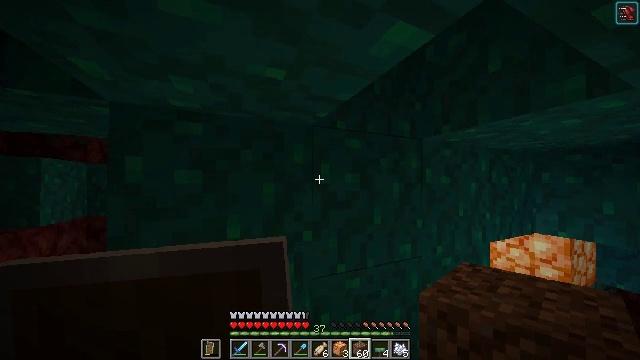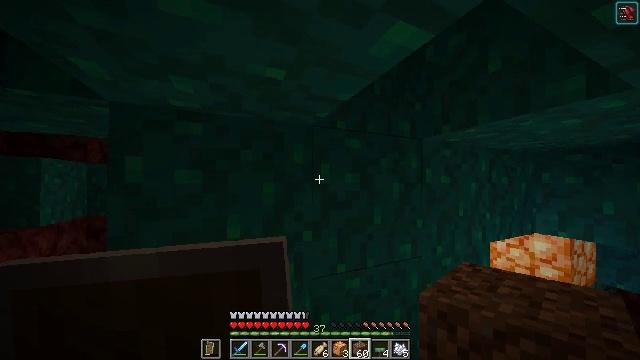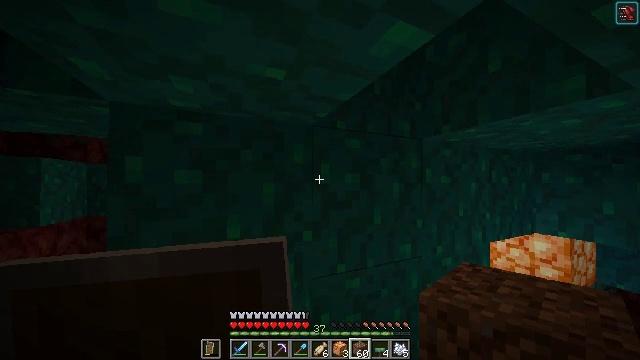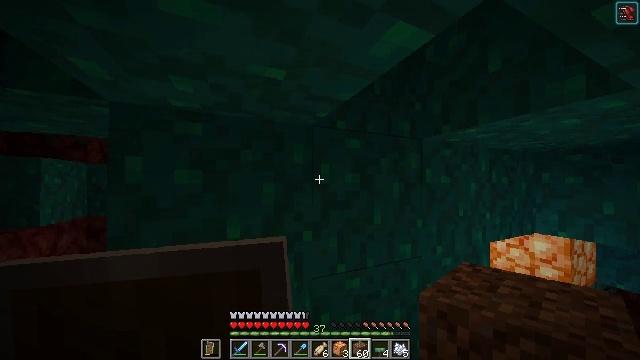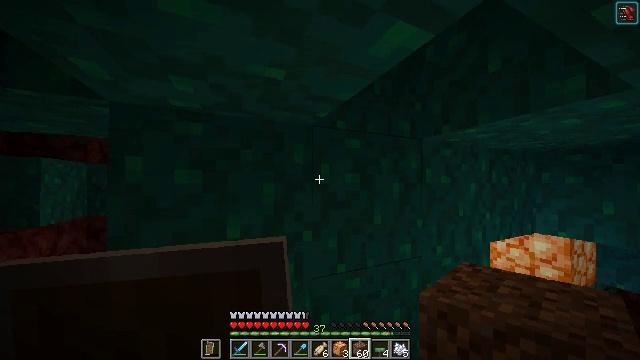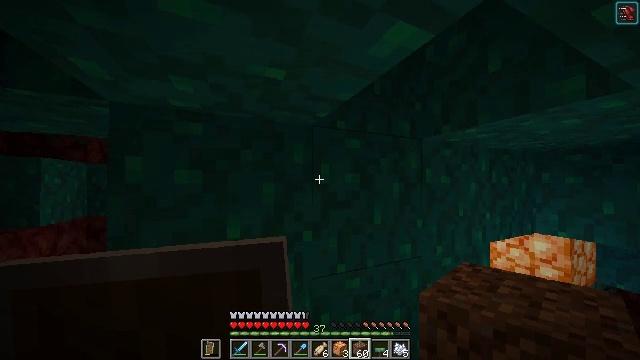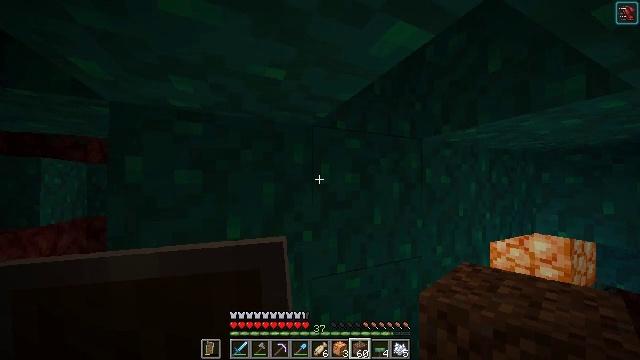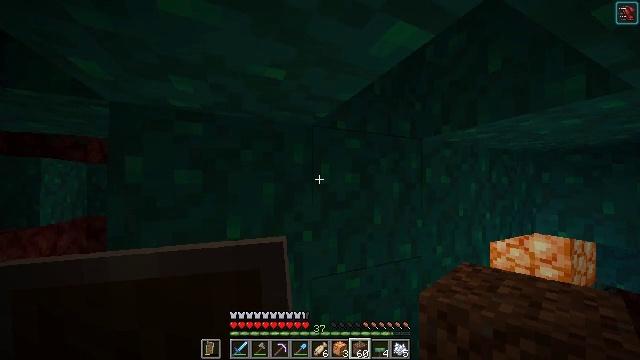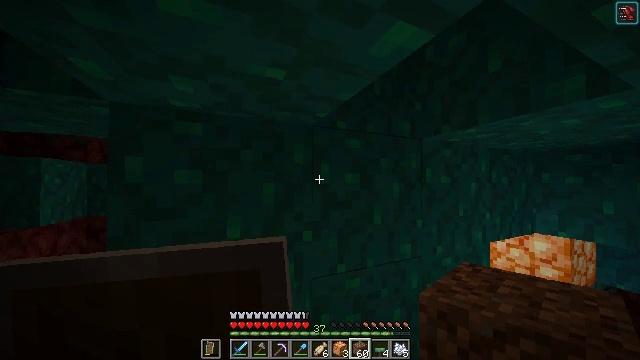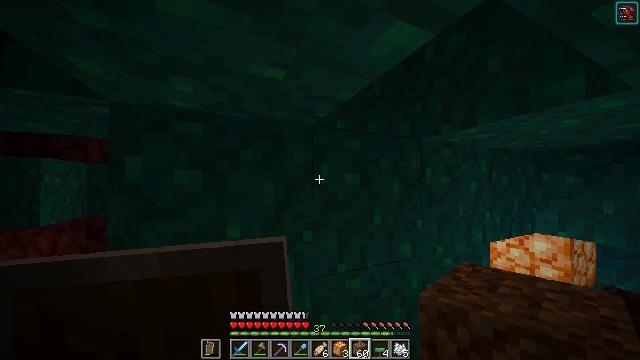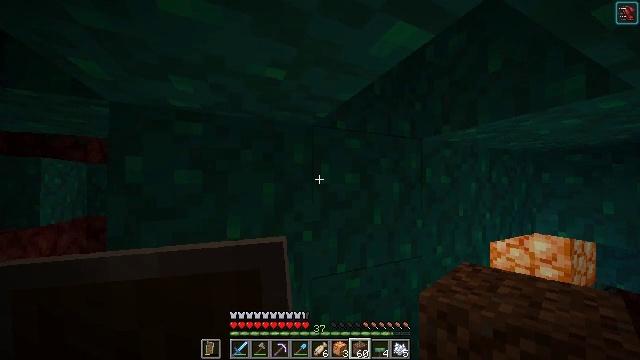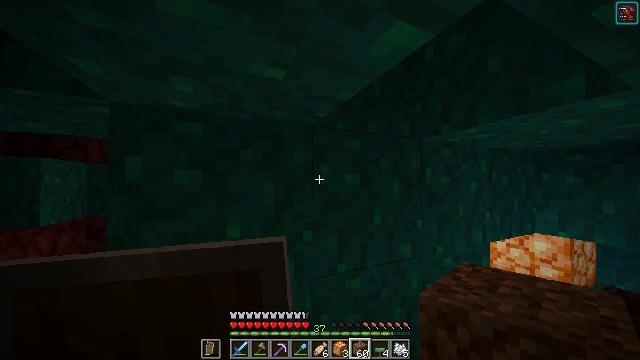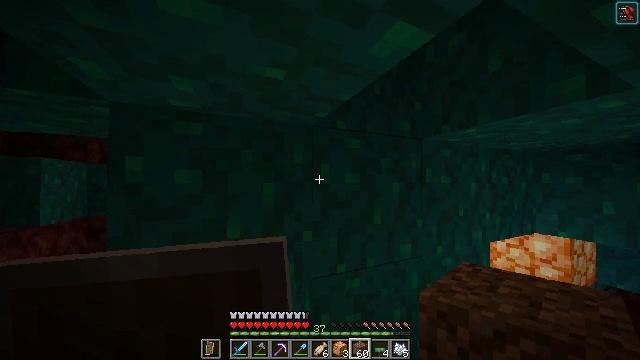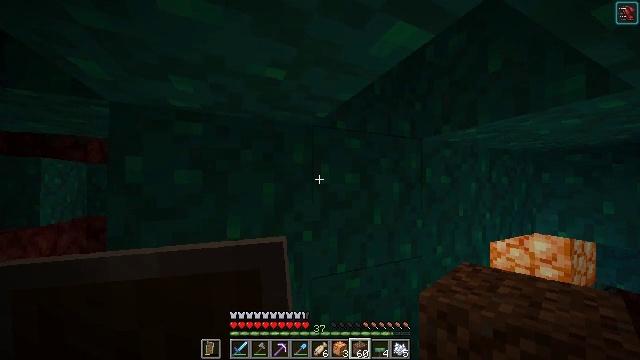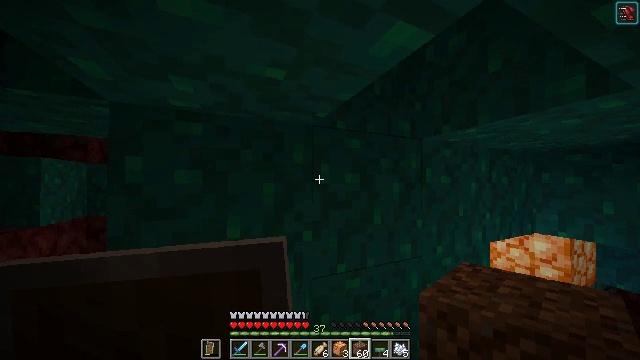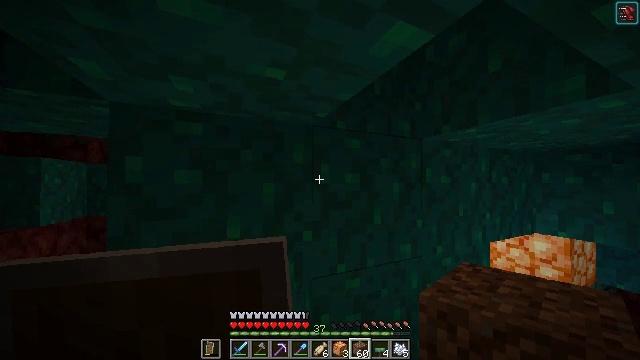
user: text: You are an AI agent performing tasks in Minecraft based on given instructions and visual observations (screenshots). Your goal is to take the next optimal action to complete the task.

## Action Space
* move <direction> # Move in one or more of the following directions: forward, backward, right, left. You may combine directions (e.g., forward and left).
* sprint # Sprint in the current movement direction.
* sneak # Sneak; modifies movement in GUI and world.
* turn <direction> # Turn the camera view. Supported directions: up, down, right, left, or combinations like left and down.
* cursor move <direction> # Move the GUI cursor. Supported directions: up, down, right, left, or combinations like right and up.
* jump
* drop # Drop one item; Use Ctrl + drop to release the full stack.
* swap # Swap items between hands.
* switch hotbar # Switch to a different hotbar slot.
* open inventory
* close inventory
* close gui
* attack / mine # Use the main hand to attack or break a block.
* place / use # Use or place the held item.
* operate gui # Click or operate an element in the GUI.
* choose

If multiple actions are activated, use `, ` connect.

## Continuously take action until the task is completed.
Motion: motion action
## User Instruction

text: Break the warped wart block.
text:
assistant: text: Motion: no_op
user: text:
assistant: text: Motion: no_op
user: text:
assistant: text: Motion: no_op
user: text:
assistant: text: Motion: no_op
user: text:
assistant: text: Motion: no_op
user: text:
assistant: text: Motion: no_op
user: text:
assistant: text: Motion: no_op
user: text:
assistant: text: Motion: no_op
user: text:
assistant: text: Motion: no_op
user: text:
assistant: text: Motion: no_op
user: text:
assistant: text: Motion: no_op
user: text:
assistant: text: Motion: no_op
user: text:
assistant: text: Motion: no_op
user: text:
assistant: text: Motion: no_op
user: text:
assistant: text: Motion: no_op
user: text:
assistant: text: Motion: no_op
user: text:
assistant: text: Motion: no_op
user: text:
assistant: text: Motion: no_op
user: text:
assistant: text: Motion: no_op
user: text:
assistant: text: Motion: no_op
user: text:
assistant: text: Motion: no_op
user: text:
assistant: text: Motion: no_op
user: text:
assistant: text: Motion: no_op
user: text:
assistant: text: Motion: no_op
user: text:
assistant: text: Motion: no_op
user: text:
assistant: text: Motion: no_op
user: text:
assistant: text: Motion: no_op
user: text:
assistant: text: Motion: no_op
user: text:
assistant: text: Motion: no_op
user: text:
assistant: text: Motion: no_op